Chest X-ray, PA view. Patient: 60 years old, sex M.
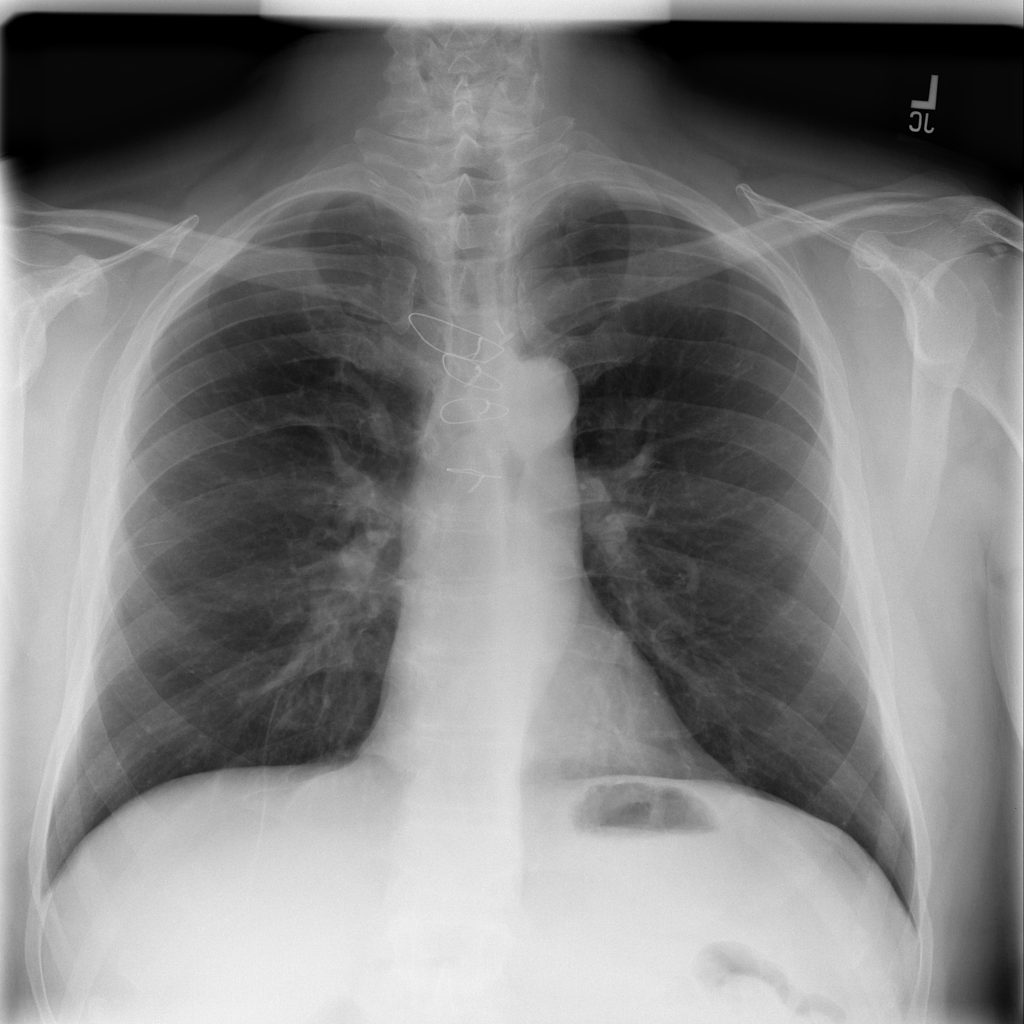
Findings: No Finding